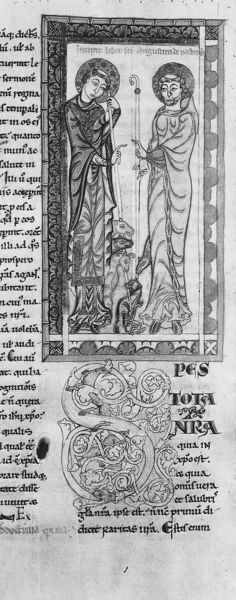
Titel: Augustinus, Opera
Institution: Cambrai, Bibliothèque Municipale
Schlagwörter: mann, weiß, menschen, ausschnitt, finger, frau, schwarz, tiere, hochformat, ornament, johannes, rahmen, paar, stock, engel, schrift, zwei, stab, figuren, detail, zwei personen, ornamente, verzierung, lamm, schaf, buch, umrahmung, seite, illustration, schwarzweiß, text, initiale, buchseite, heiligenschein, fuchs, nimbus, bischöfe, heilige, heilig, schafe, hirte, hirten, schaaf, schäfer, miniatur, latein, lateinisch, initial, bischofsstab, buchmalerei, nimben, glorien, s, heili, rische